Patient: sex M, age 65
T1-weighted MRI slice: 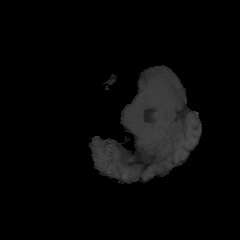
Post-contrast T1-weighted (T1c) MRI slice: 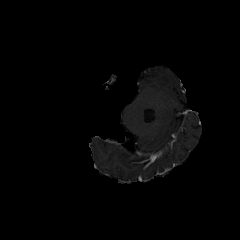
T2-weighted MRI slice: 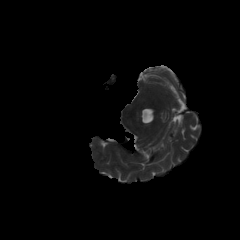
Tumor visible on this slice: no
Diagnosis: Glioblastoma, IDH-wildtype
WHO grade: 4